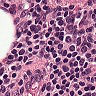
Metastatic tissue present: no